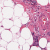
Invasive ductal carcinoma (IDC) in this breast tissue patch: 1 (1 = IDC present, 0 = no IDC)